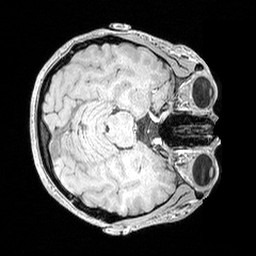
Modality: MP2RAGE
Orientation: axial
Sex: female
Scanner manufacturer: siemens
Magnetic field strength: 3 T
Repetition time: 5 s
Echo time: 0.00292 s